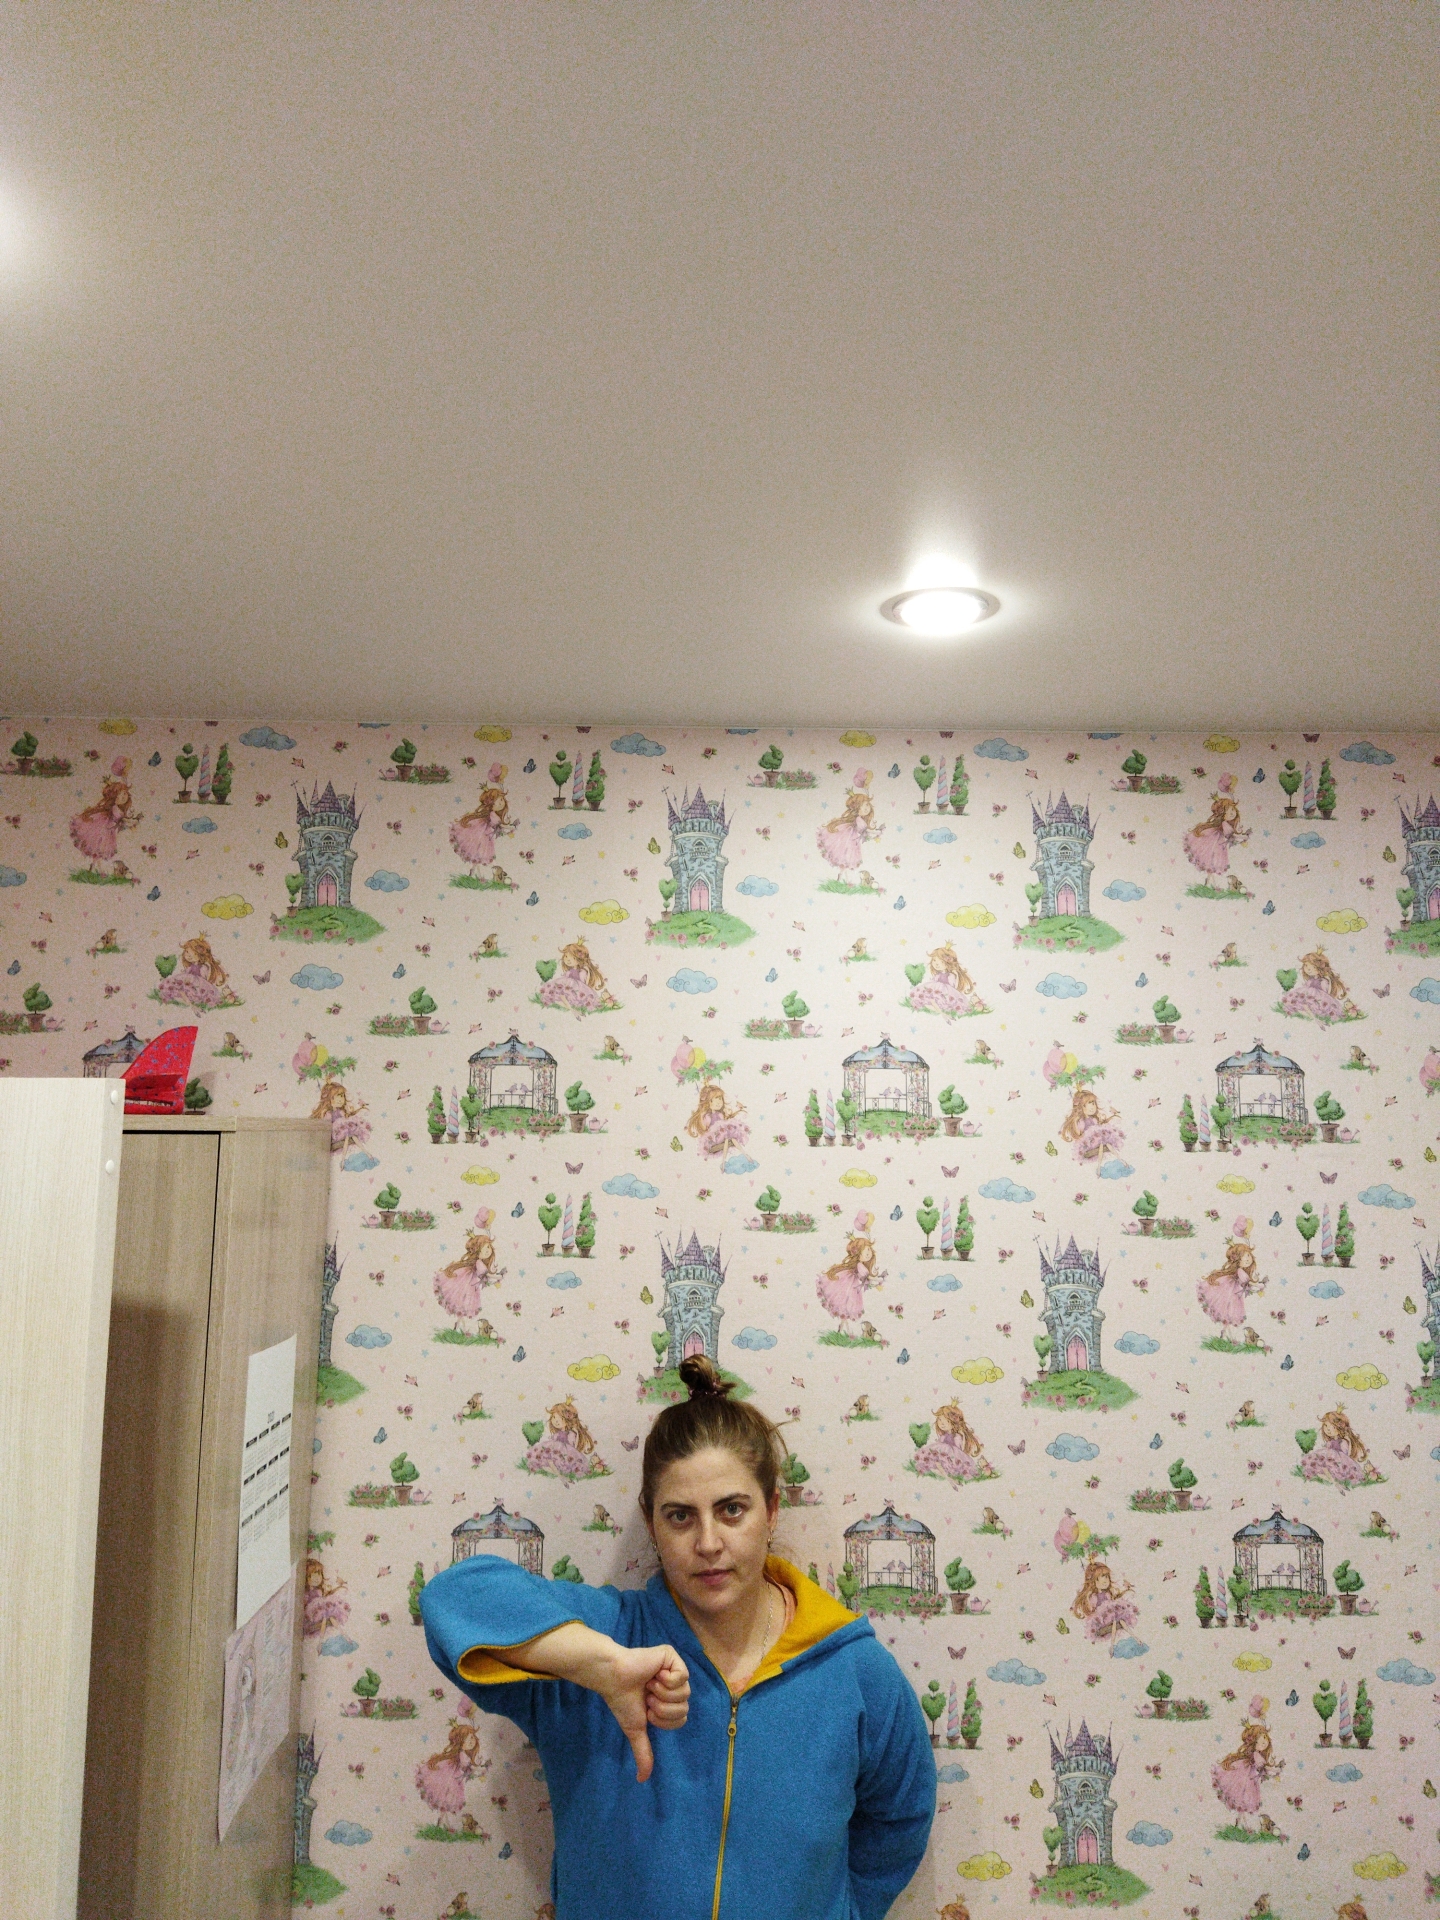
Label: noise